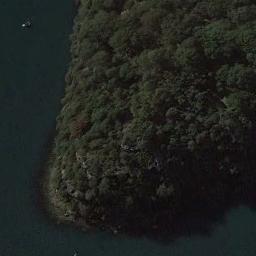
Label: forest